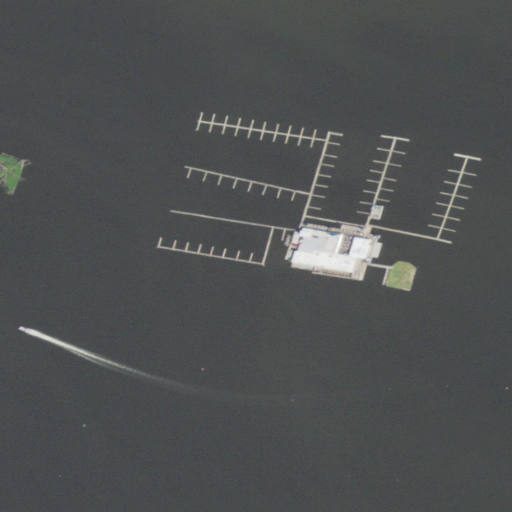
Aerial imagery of cape in Illinois named Whisky Point containing open water and high intensity development